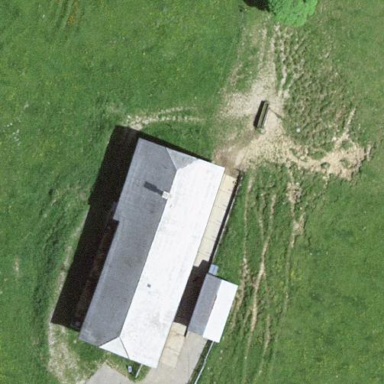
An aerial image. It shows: Hut.